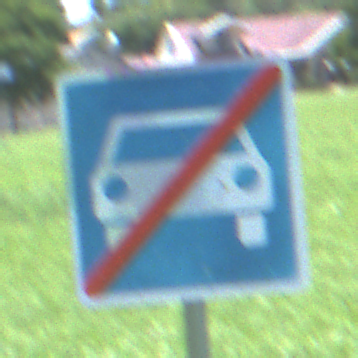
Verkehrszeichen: EndeKraftfahrstrasse
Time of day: Midday
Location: Outdoor (Nature)
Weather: Clear
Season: Summer
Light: Natural